Question: I want to remove the invited Email ID from my account. Is there anyway to do it? Or is it same as UDID where we cant delete them once its added.

One more question.. Does this email gets notification when my app is being uploaded or updated. Because I don't want them to get notification.
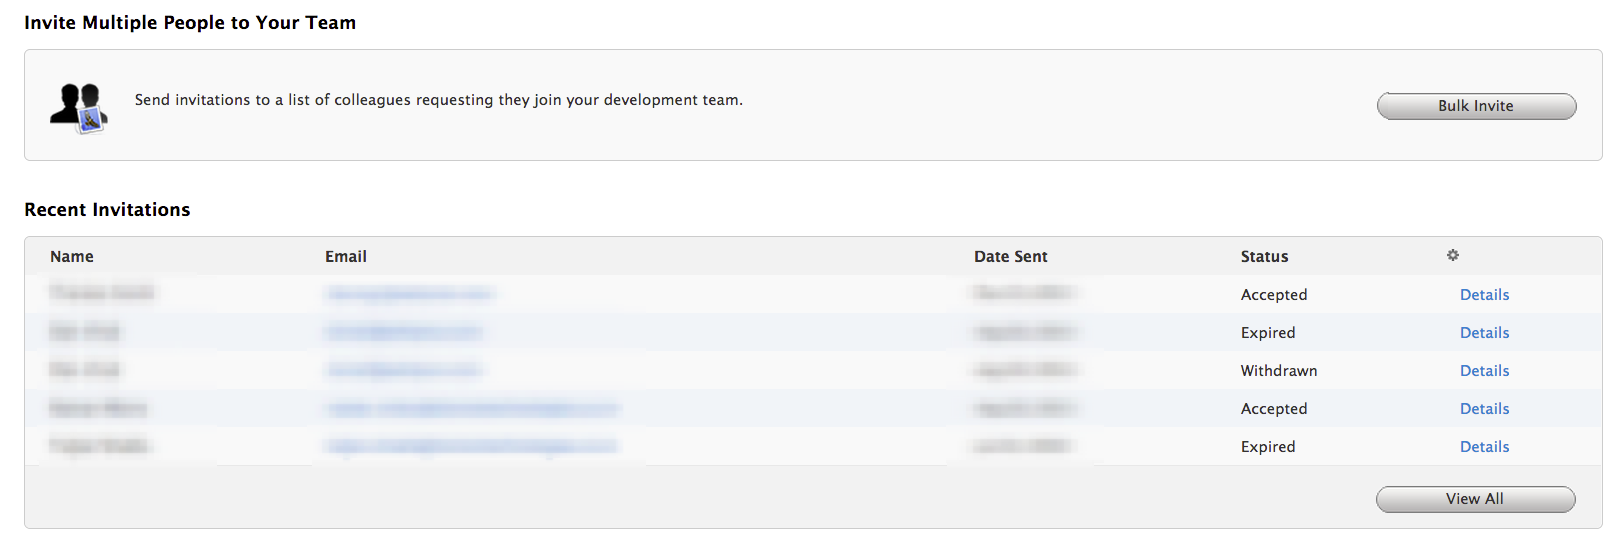
Answer: Yes you can remove invited Email IDs from your member account. But for that you must be agent for that account. As you are saying that its your own account, so this might not be a problem for you. To withdraw go to the invitation section. There click on the details of the person invited. you can find link to withdraw invitation at right side of screen. I've attached screenshot. Let me know if more info needed